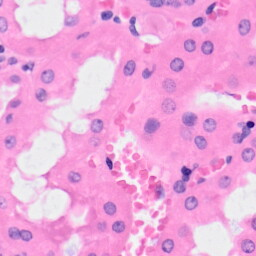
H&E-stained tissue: Kidney